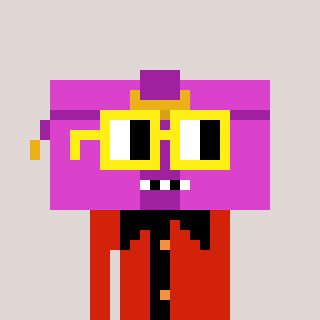
a pixel art character with square yellow glasses, a clutch-shaped head and a red-colored body on a warm background